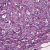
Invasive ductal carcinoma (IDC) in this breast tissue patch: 1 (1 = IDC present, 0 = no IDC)